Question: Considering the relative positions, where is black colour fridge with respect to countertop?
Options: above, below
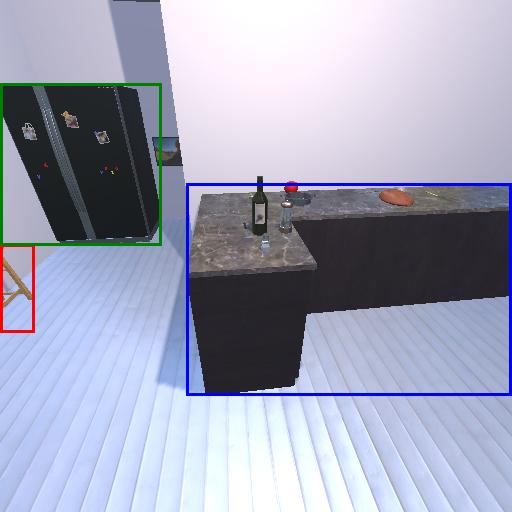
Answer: above